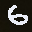
Label: 6